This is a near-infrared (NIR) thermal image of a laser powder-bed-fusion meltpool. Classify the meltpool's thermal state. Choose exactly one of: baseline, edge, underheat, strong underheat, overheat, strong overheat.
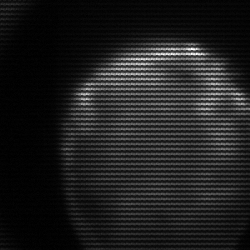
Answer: edge